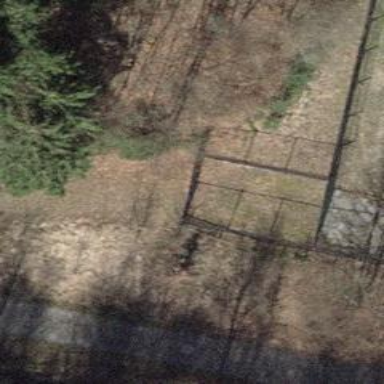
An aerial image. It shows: Gate.